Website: apple-inc
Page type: payment
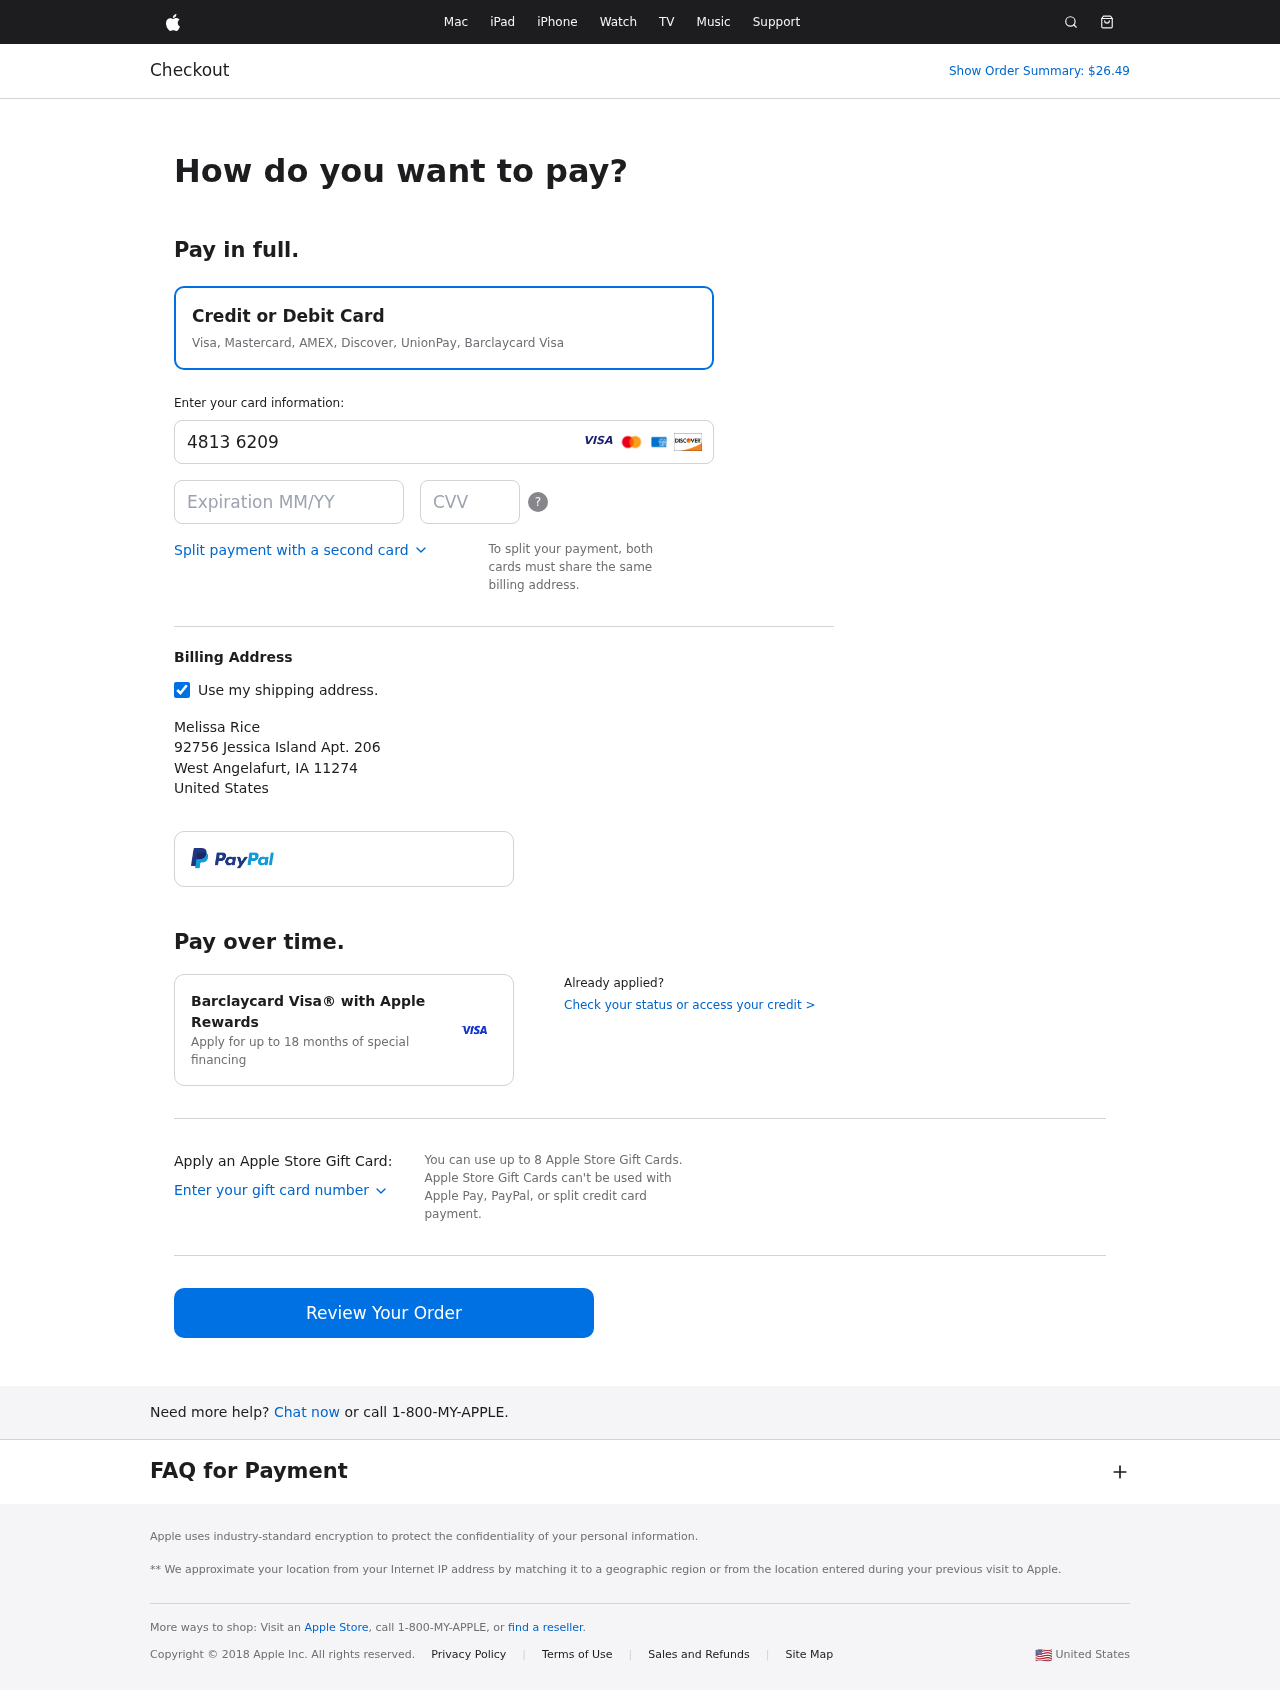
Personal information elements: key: PII_CARD_CVV
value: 701
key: PII_CARD_EXPIRY
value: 10/27
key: PII_CARD_NUMBER
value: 4813 6209 0199 3935
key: PII_CITY
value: West Angelafurt
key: PII_COUNTRY
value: United States
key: PII_FULLNAME
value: Melissa Rice
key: PII_POSTCODE
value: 11274
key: PII_STATE_ABBR
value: IA
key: PII_STREET
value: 92756 Jessica Island Apt. 206
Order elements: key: ORDER_TOTAL
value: Show Order Summary: $26.49